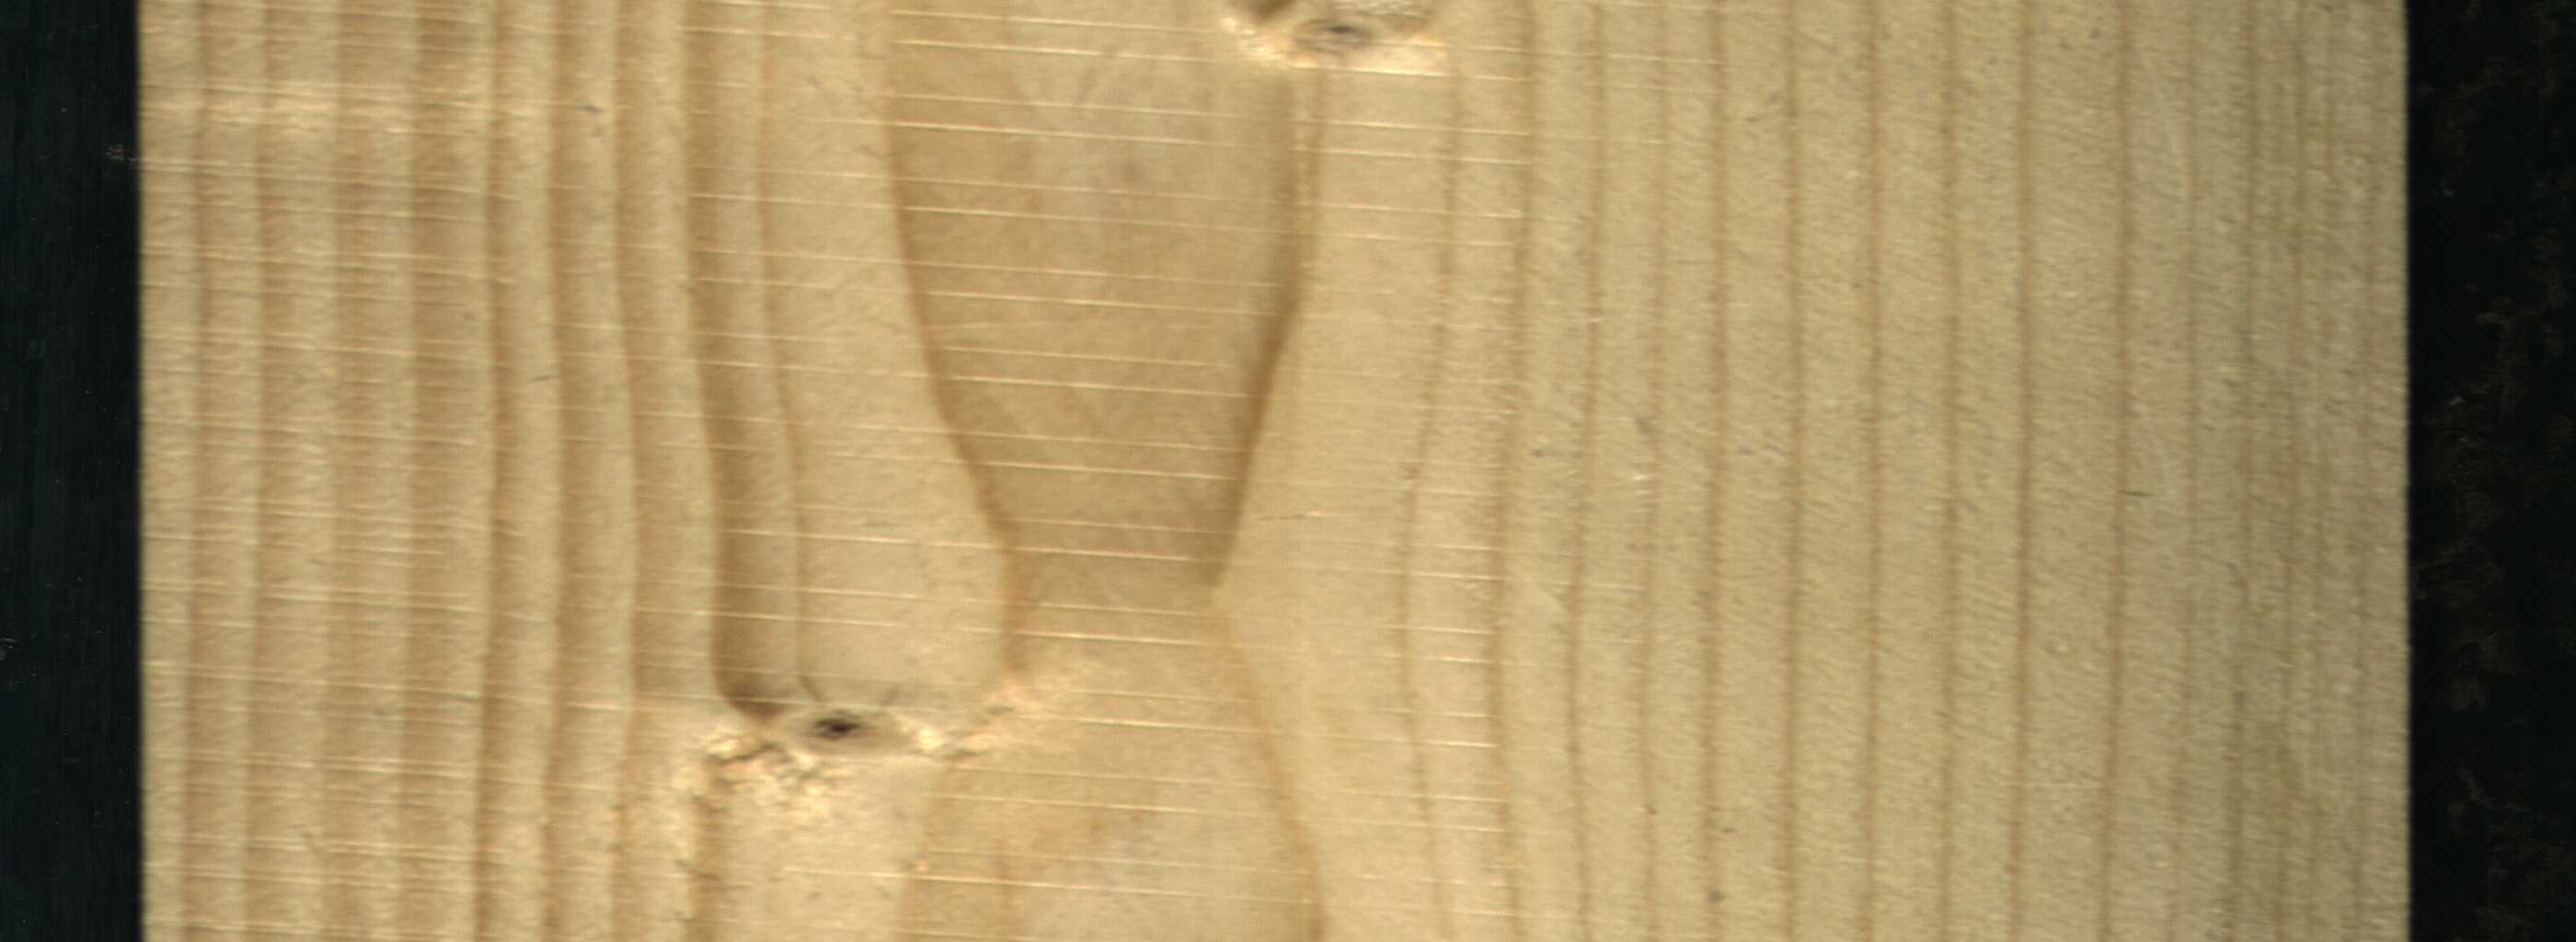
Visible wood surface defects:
Live_Knot
Live_Knot